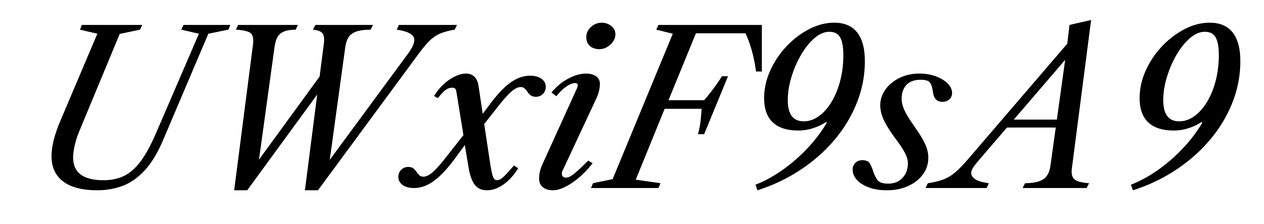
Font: LibreCaslonText-Italic_Italic